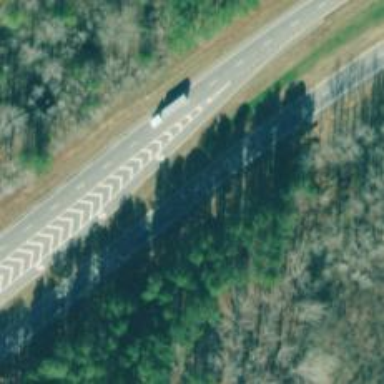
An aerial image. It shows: Expressway with asphalt surface categorized as trunk highway.